Interaction volume radius: 5 \u00c5
Interaction volume height: 15 \u00c5
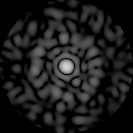
Disorder parameter: 0.8113